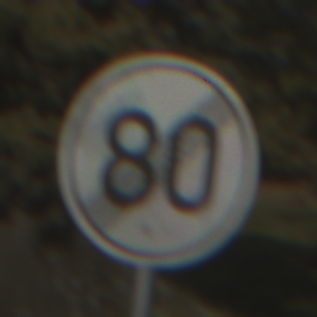
Verkehrszeichen: EndeGeschwindigkeit80
Umgebung: Outdoor, Nature
Tageszeit: MorningAfternoon
Wetter: PartlyCloudy
Licht: Natural
Jahreszeit: NotSpecified
Kontrast: HighContrast